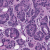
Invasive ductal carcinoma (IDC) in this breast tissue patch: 1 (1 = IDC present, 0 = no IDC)